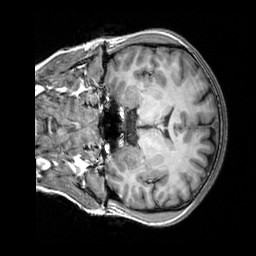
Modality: T1w
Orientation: coronal
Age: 30
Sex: female
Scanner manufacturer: siemens
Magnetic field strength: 3 T
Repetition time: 2.3 s
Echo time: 0.00303 s